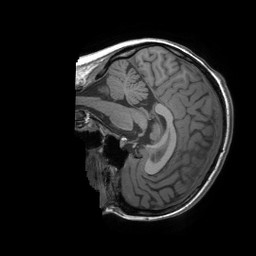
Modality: T1w
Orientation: sagittal
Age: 25
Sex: female